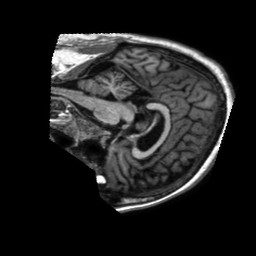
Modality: T1w
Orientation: sagittal
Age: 51
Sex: male
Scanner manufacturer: philips
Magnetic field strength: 1.5 T
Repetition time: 0.008307 s
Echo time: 0.003809 s